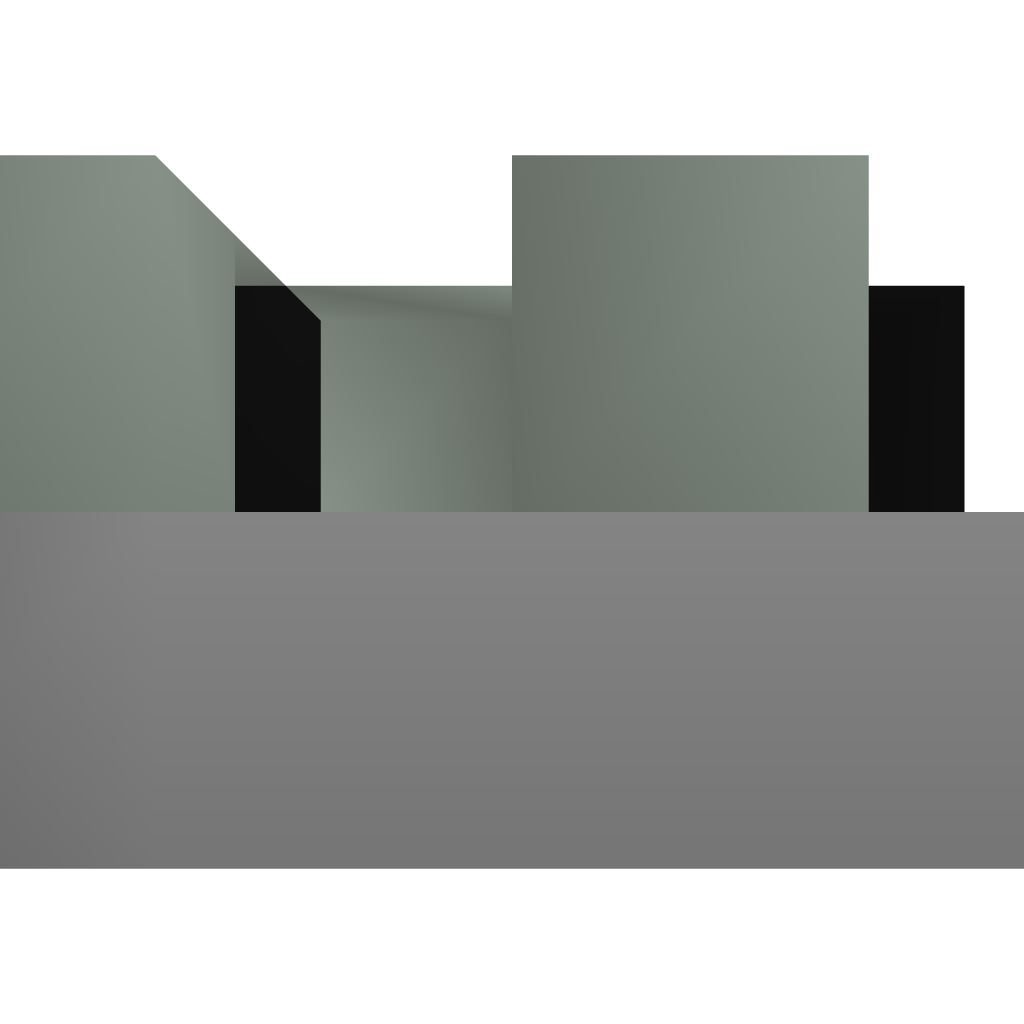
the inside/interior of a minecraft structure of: Stack sequencer extension cell